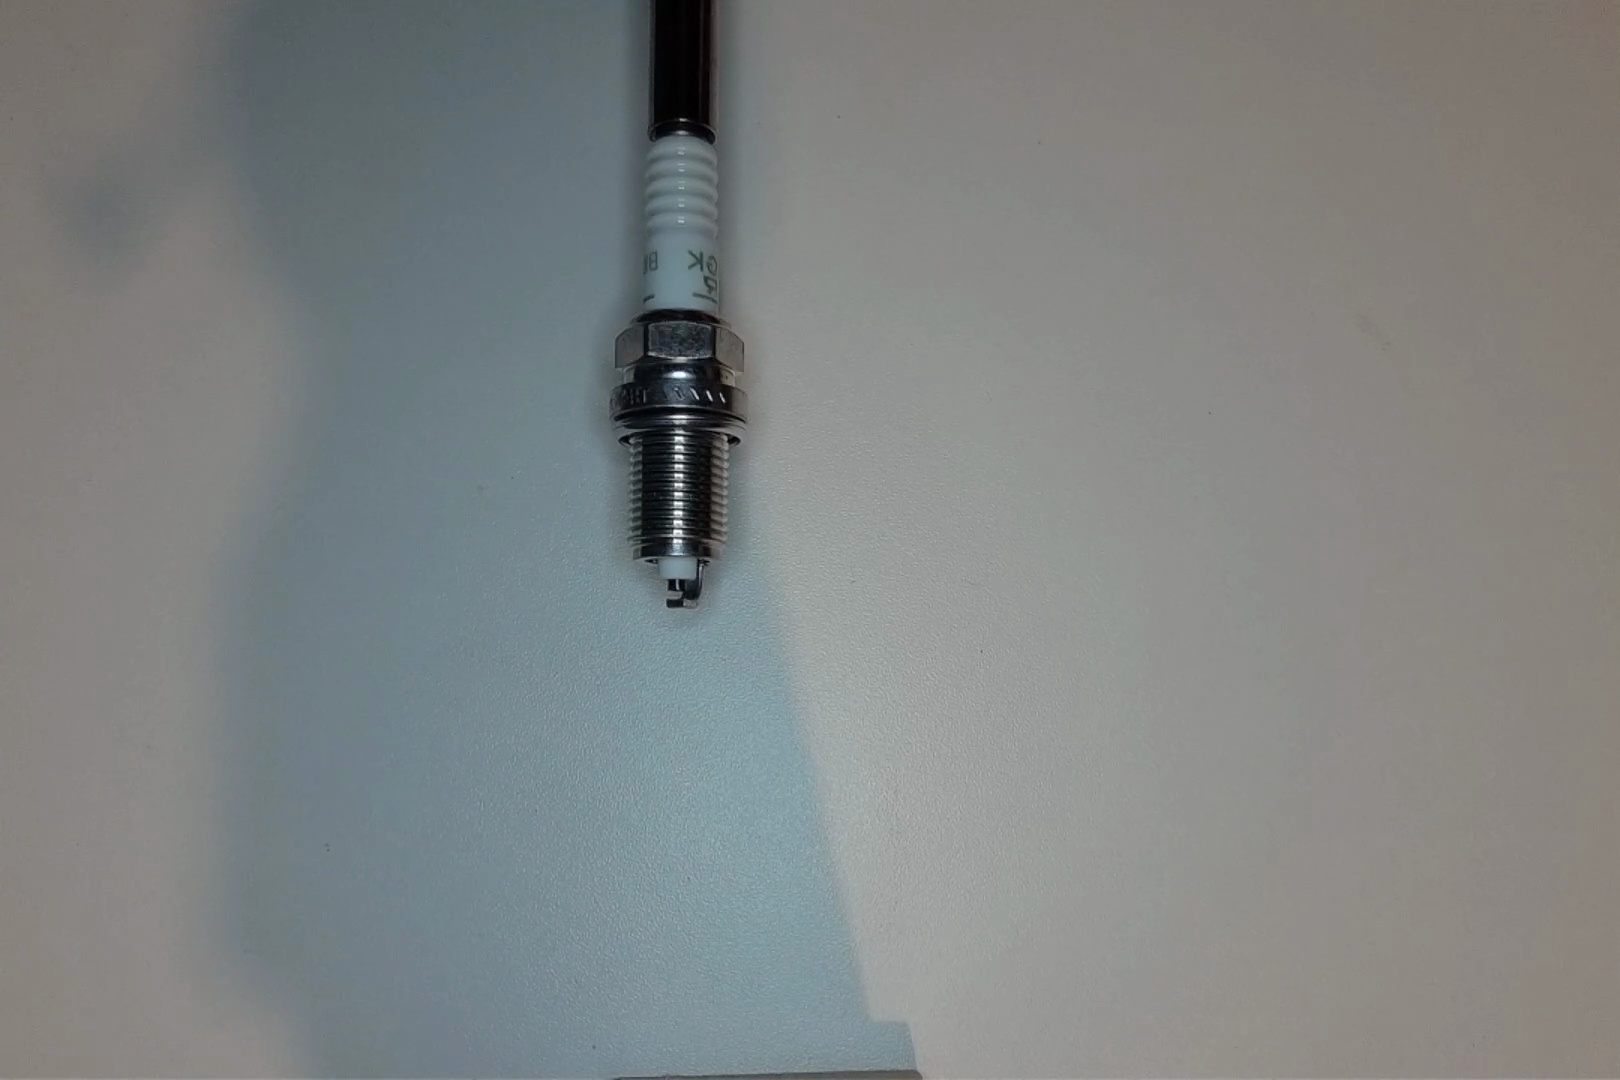
Label: no anomaly